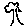
Label: tree